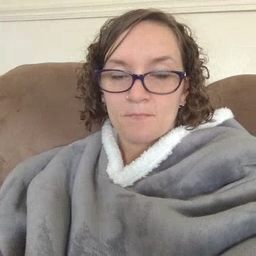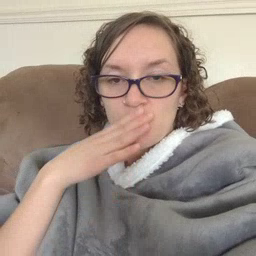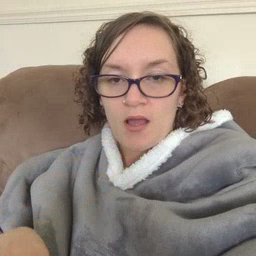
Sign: quiet